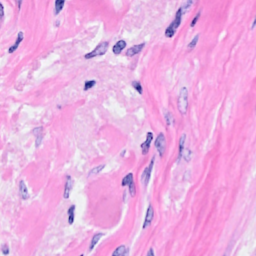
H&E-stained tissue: Breast